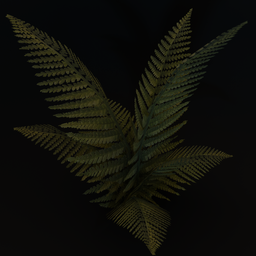
Label: nature